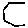
Label: hexagon